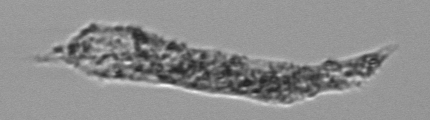
Label: fecal_pellet